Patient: sex F, age 58
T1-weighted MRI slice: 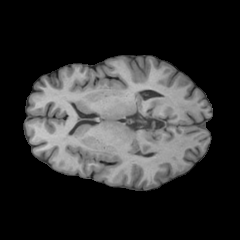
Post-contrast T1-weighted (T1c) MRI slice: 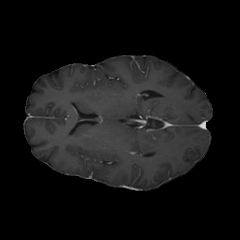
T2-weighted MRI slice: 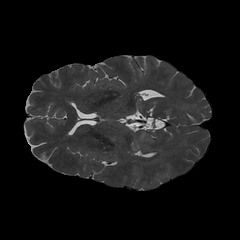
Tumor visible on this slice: yes
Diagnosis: Glioblastoma, IDH-wildtype
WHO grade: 4